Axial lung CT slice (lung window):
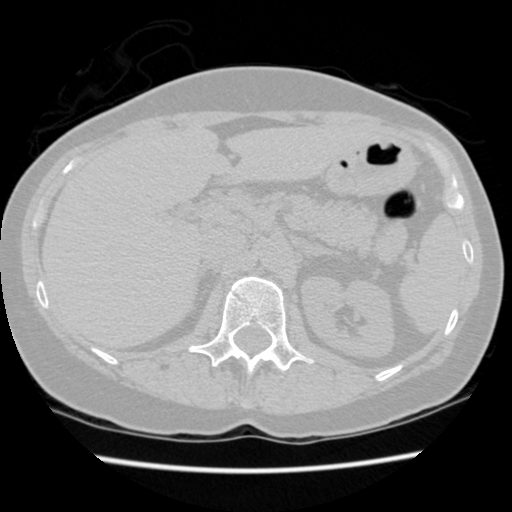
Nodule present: no